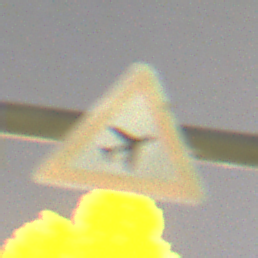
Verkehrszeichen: FlugbetriebLinks
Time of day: Night
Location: Outdoor (Urban)
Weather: PartlyCloudy
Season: NotSpecified
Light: Artificial